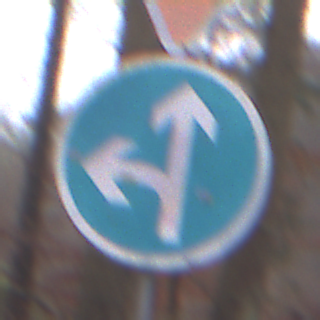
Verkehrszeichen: VorgeschriebeneFahrtrichtungGeradeausOderLinks
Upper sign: VorfahrtGewaehren
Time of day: Midday
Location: Outdoor (Nature)
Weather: Overcast
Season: Autumn
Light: Natural